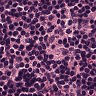
Metastatic tissue present: no